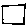
Label: square